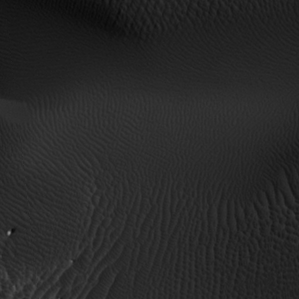
Label: non_frost